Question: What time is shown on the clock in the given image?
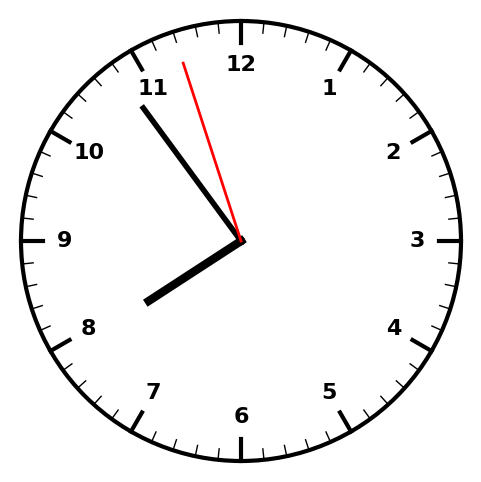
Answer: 07:53:57